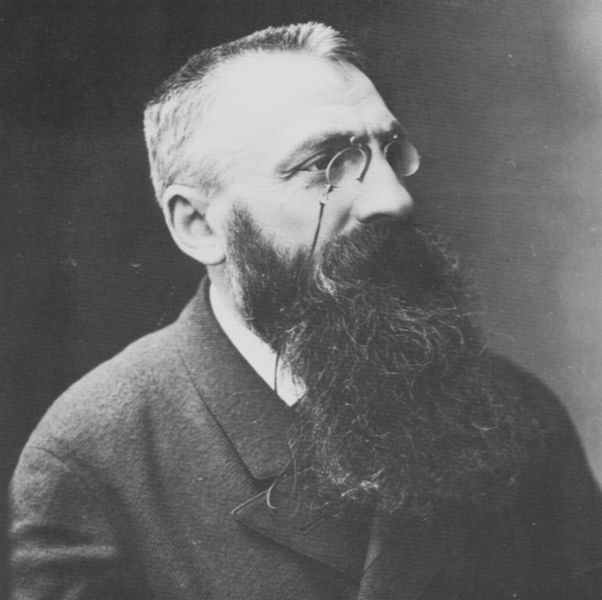
Titel: Auguste Rodin (1840-1917), Bildhauer
Künstler: Atelier Nadar
Institution: unbekannt
Schlagwörter: dunkel, mann, schatten, weiß, frisur, grau, haar, hell, hintergrund, licht, nase, ohr, profil, schwarz, stirn, anzug, bart, hemd, jacke, band, falten, kragen, vollbart, bildnis, porträt, auge, haare, mantel, schnur, revers, kurze haare, foto, fotografie, photographie, brille, halbglatze, kurz, kneifer, zwicker, stirnglatze, halbprofil, monokel, studio, sacko, haarschnitt, nadar, augen ohr, barats, desireri, klemmbrille, longjon